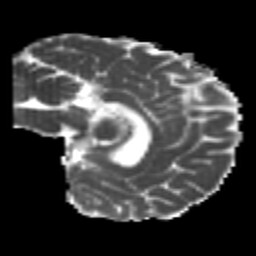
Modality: MD
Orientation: sagittal
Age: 23
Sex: female
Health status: healthy
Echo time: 0.074 s